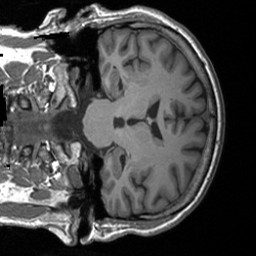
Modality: T1w
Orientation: coronal
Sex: male
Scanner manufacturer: siemens
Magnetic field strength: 3 T
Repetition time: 1.9 s
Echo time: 0.00226 s